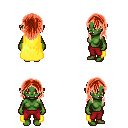
a pixel art fantasy rpg character, female body template, orc, green skin, yellow cape, red pants, red long hairstyle, four views (front, back, left, right), 2x2 character sprite sheet, small pixel art, hard edges, no anti-aliasing